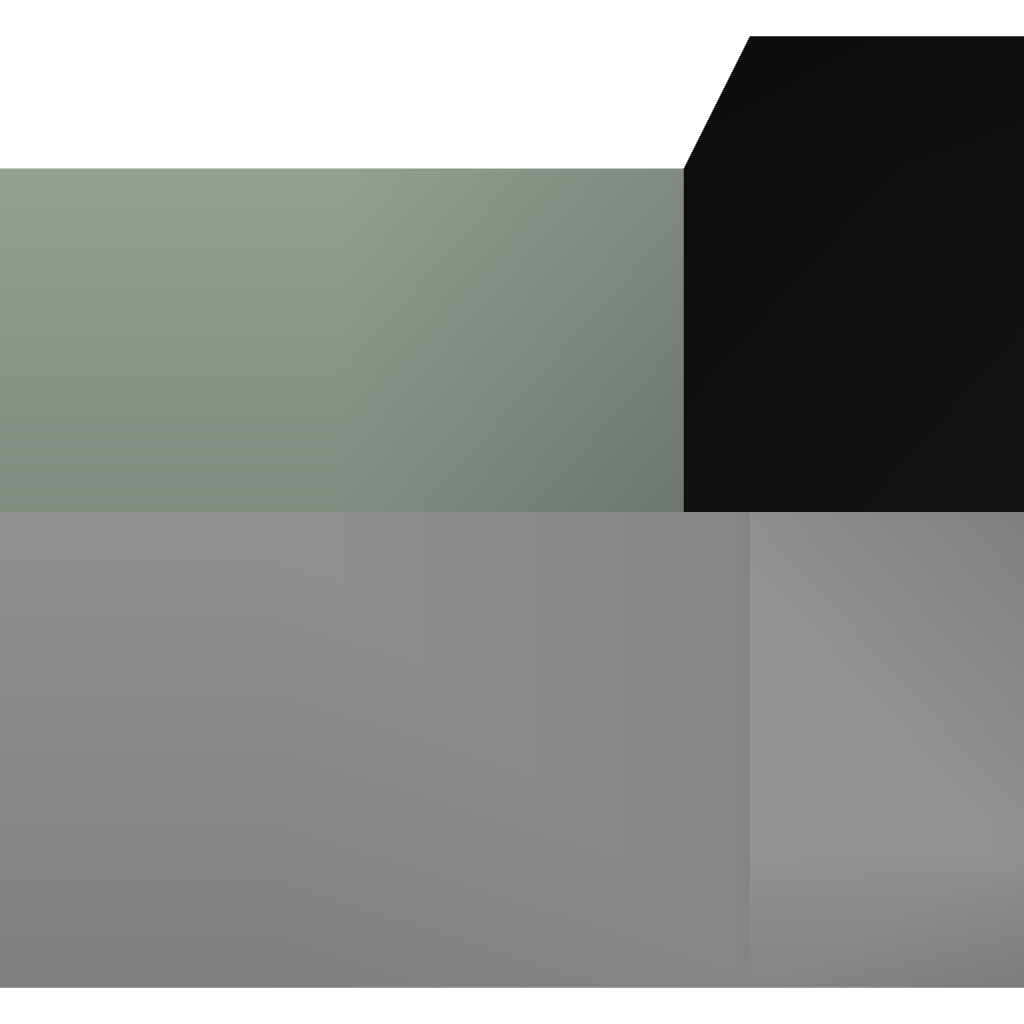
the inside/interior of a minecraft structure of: Stack sequencer extension cell